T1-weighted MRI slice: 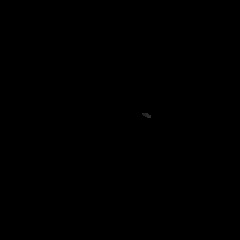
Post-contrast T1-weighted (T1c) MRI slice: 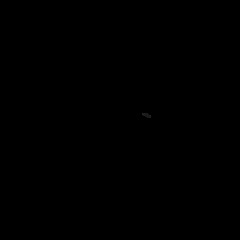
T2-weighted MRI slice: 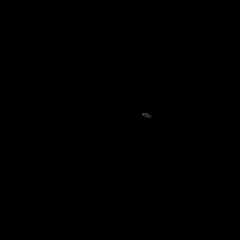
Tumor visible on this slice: no